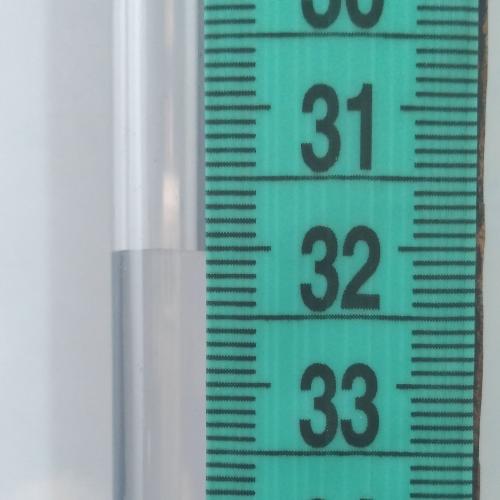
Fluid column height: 32.0 cm